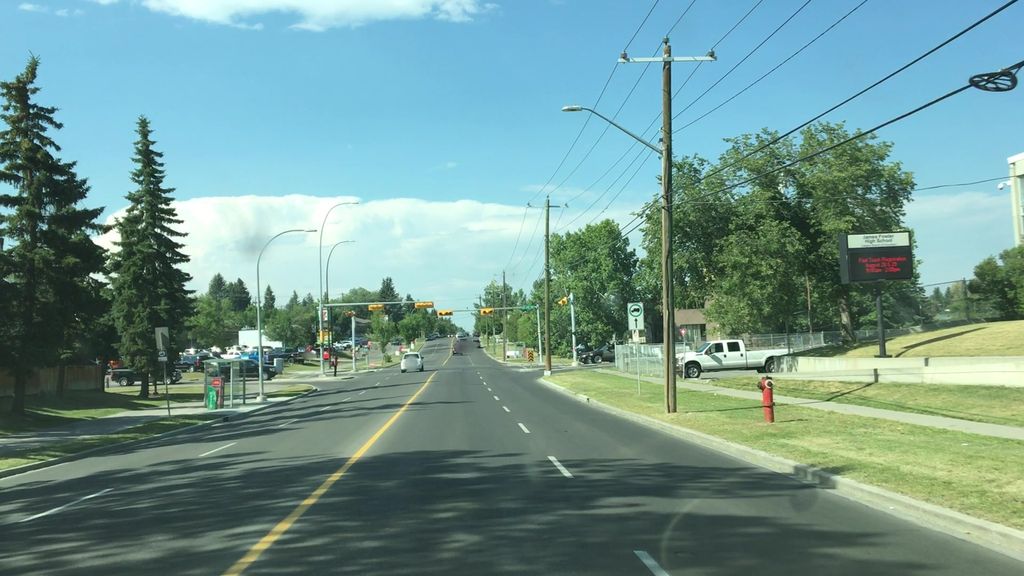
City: calgary